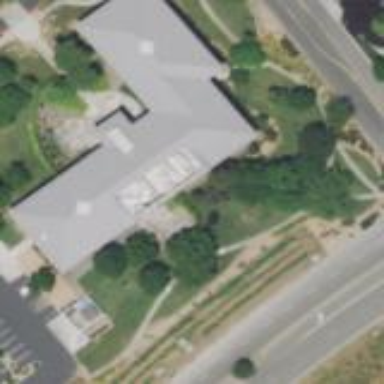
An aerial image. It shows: Office building.